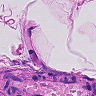
Metastatic tissue present: no